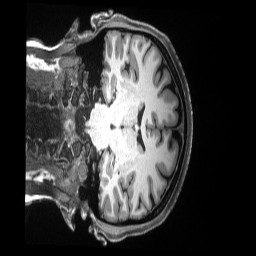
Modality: T1w
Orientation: coronal
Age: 33
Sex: female
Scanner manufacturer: siemens
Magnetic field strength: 3 T
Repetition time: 2.5 s
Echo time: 0.00181 s